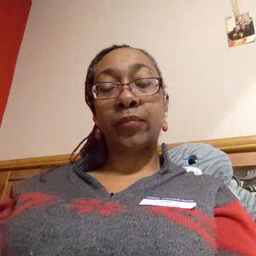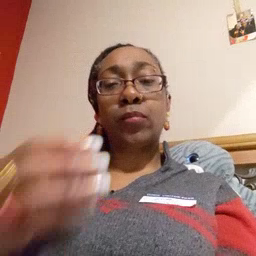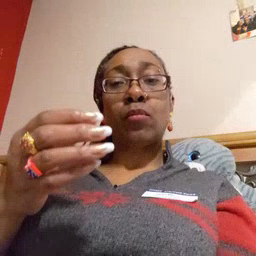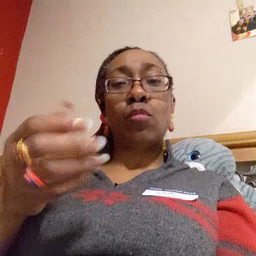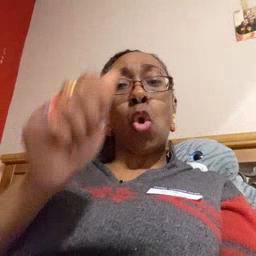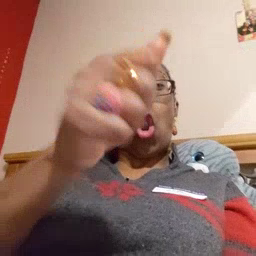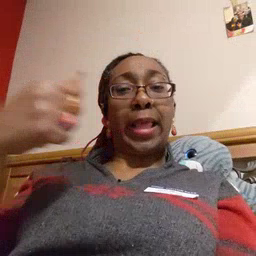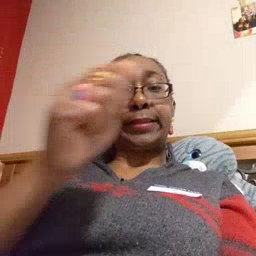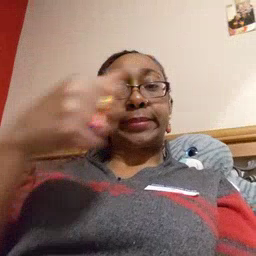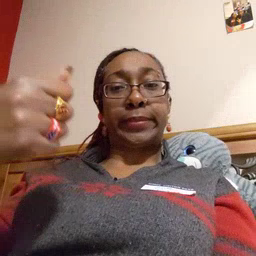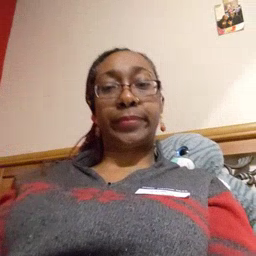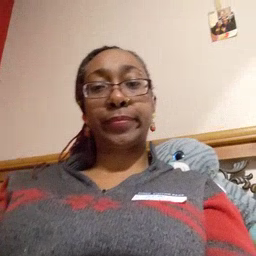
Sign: closet